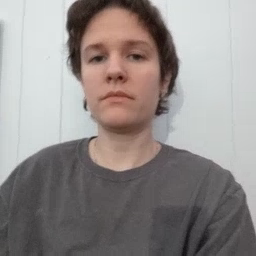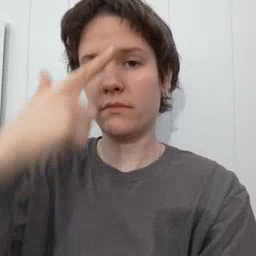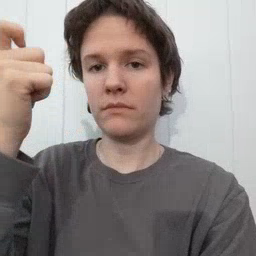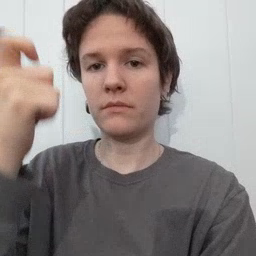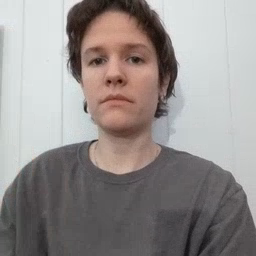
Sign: because